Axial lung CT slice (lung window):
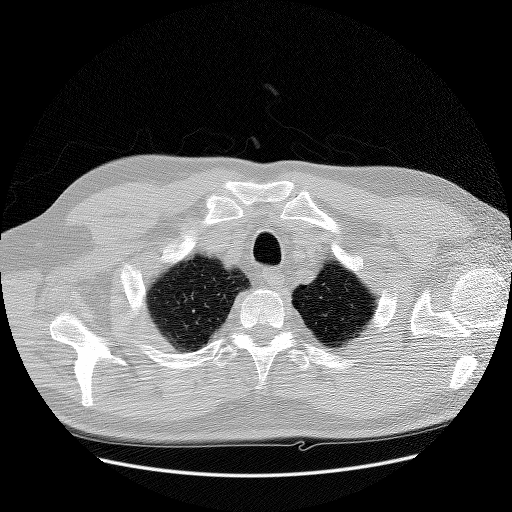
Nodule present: no